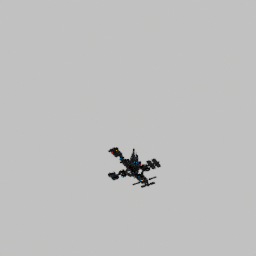
Label: mechanical